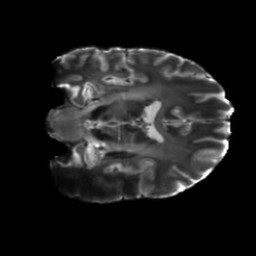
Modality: T2w
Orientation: coronal
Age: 29
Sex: male
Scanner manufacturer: siemens
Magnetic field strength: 6.98 T
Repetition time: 7.776 s
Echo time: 0.076 s